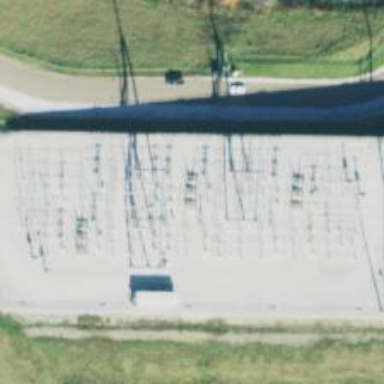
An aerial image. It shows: Switch used for power control.